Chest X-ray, AP view. Patient: 69 years old, sex M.
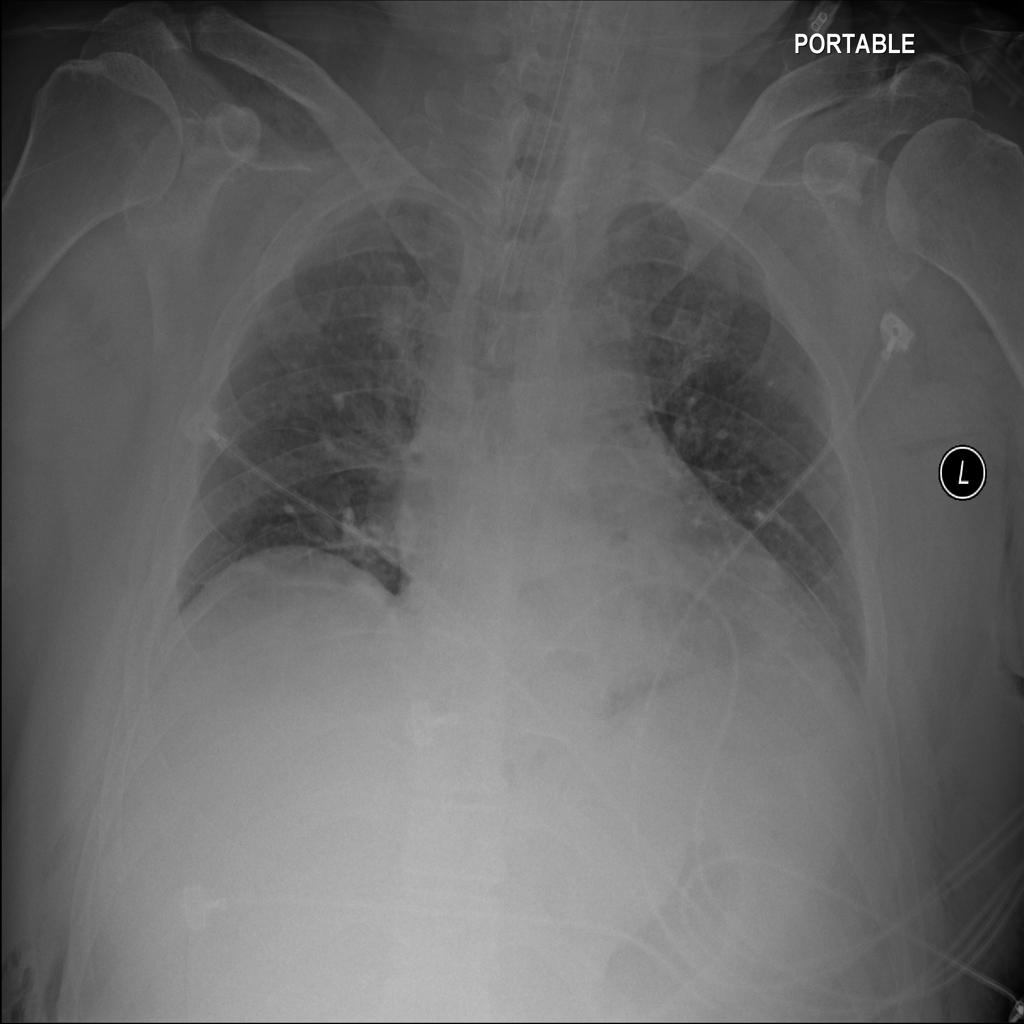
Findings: Infiltration